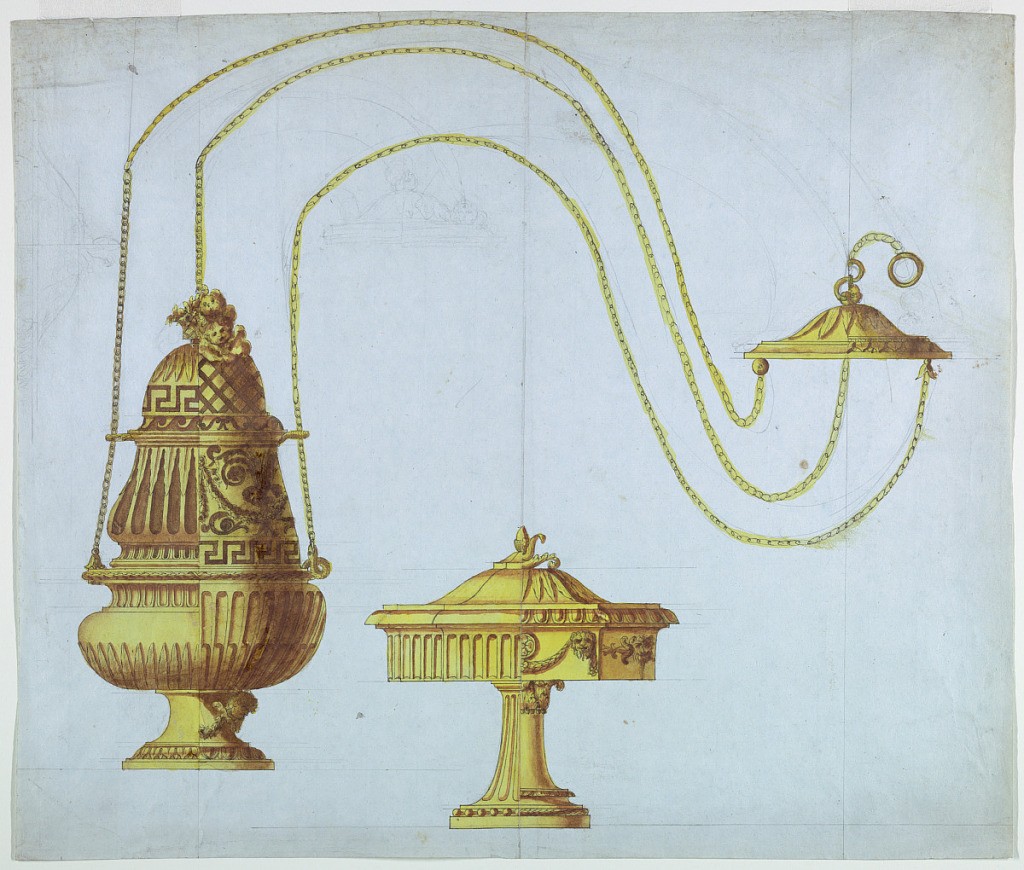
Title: Design for Censer and Incense Holder with Alternative Suggestions
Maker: Luigi Righetti, Italian, 1780 - 1819
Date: early 19th century
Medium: Pen and black ink, brush and yellow, brown wash, graphite on light blue laid paper
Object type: Drawing
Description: Horizontal rectangle. At left is the censer, whose upper end is at right, the chains curved; the boat is in the center below. Alternative suggestions at right provide for cherubims supporting festoons at the foot of the censer, for cherubim in clouds on top of it, for a shaft in the form of a column, and for lion masks at the body of the boat; the main decorations at left consist of flutes; on top of the censer is a basket with flowers.